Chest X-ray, PA view. Patient: 45 years old, sex F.
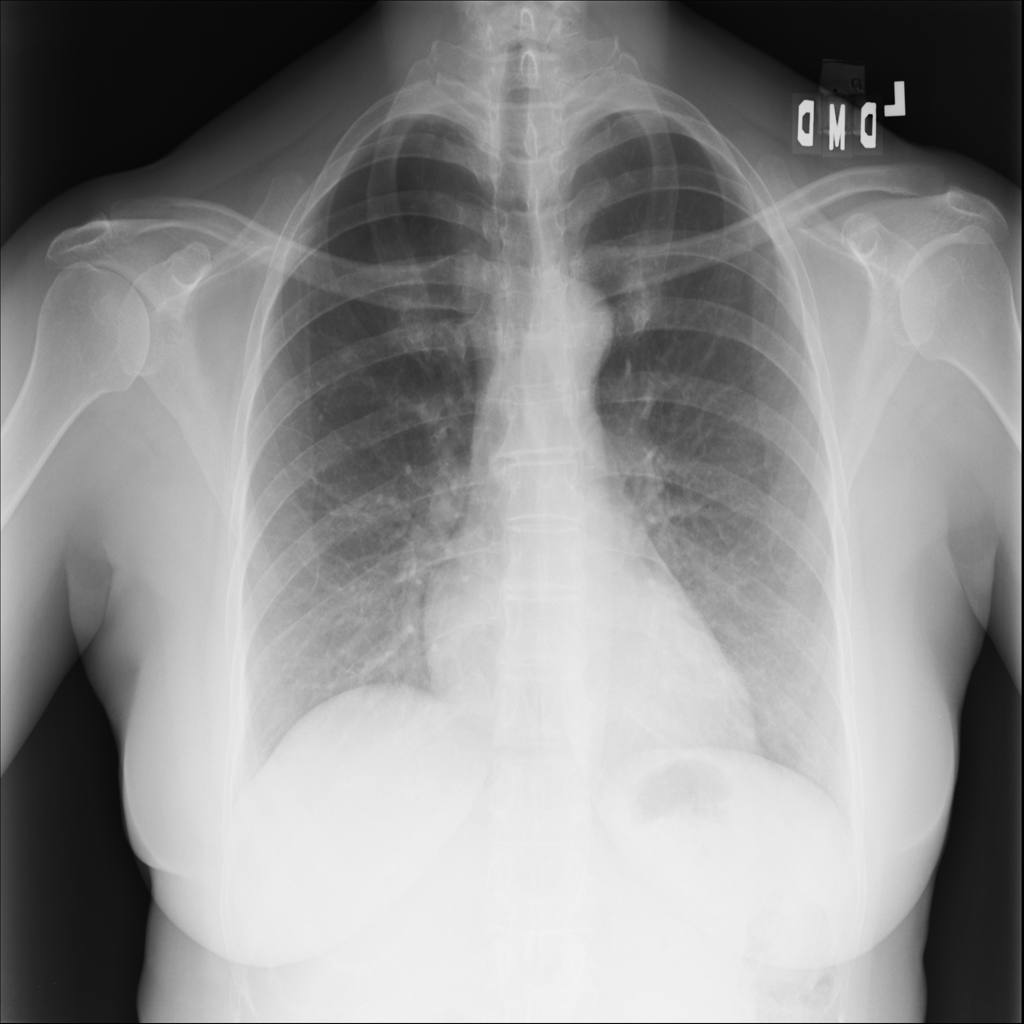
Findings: No Finding